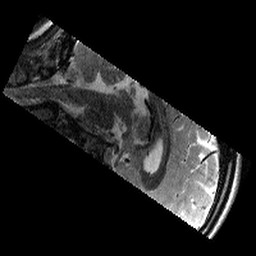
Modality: T2w
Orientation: sagittal
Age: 13
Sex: female
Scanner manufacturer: siemens
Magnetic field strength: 3 T
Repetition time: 9.23 s
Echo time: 0.067 s